Question: When was the museum established?
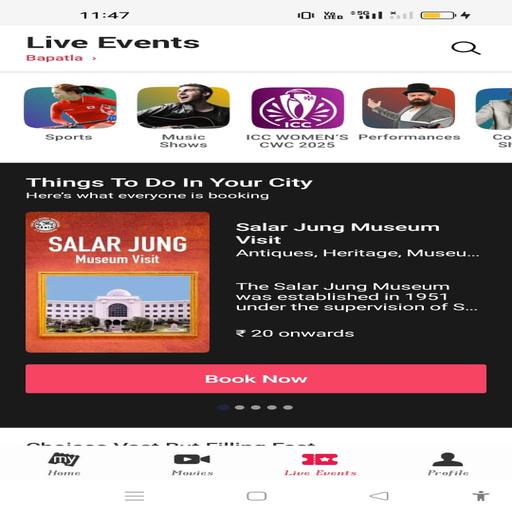
Answer: In 1951